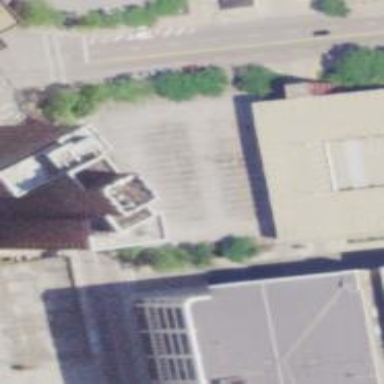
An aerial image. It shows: Parking area with surface.